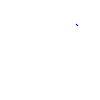
Particle: pion